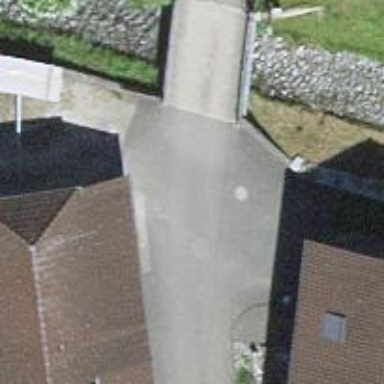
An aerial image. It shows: Asphalt road in residential area.